Question: just been wondering on how do i get something like this.

'''
load("E;C* 88. 8A,99HD?L\81;I6EE98IR\848RC 9K\80AD)N8E@\8398\89*\8879\98\81/I1\9599\98KE9K\80\98\86)6<6D9.,899@J*\8288HG@CA.=9K\99)H\80'''
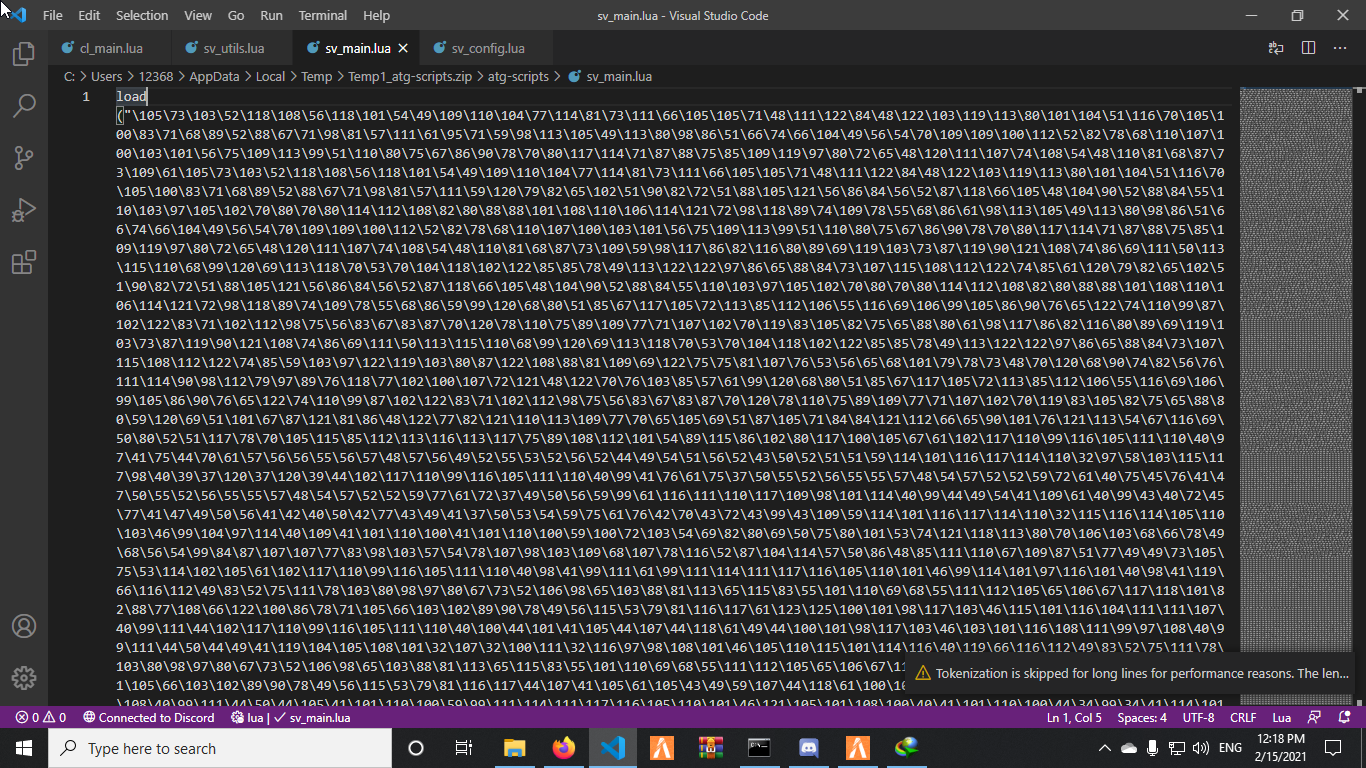
Answer: You can use <URL>."